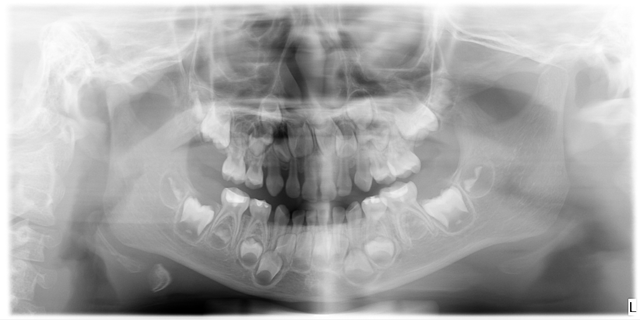
child